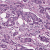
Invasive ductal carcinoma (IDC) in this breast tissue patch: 1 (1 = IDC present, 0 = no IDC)